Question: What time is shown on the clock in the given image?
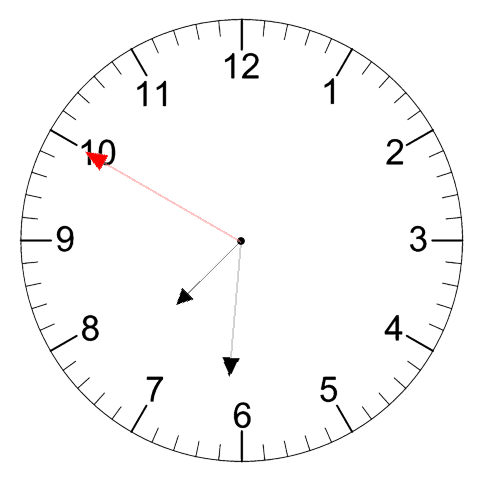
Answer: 07:30:50